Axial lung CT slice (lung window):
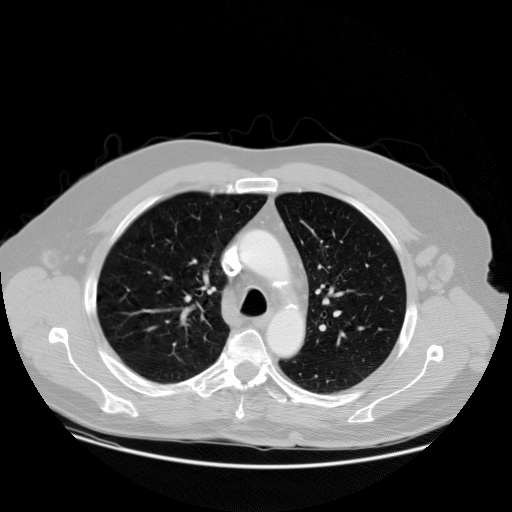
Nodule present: no